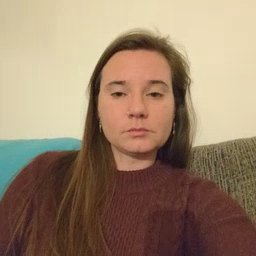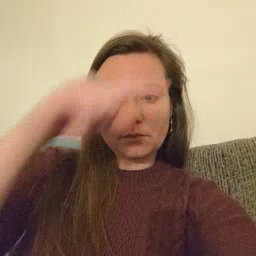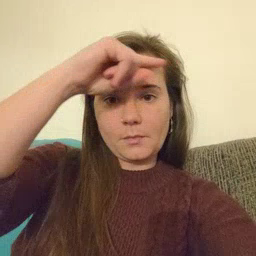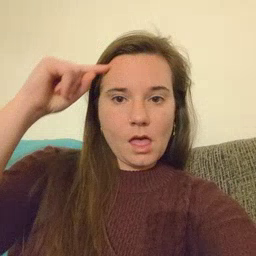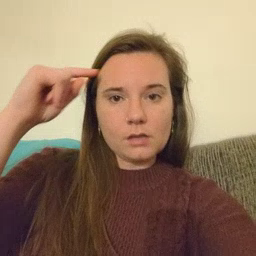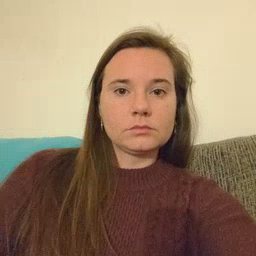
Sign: black